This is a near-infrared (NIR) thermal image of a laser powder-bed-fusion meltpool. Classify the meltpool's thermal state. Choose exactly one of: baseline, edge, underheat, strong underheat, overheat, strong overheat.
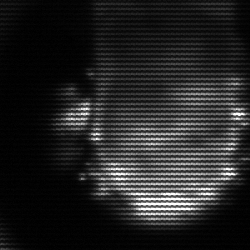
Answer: baseline